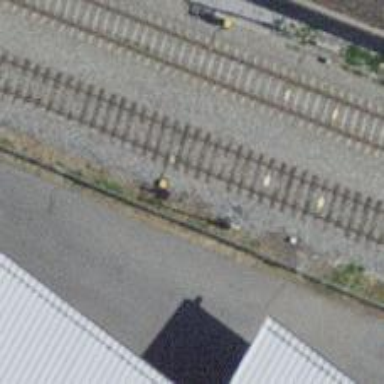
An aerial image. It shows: Railway signal.